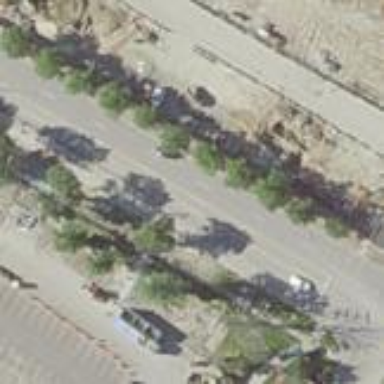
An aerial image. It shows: Parking area.